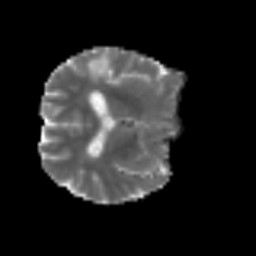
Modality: MD
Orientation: axial
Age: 63
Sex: male
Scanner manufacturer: siemens
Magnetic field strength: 3 T
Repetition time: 3.2 s
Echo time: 0.081 s